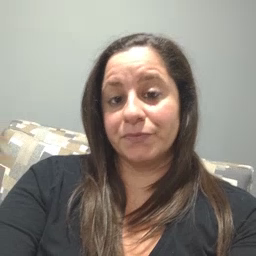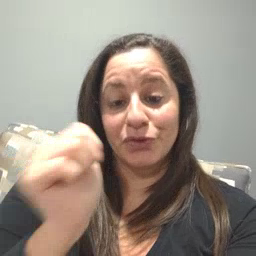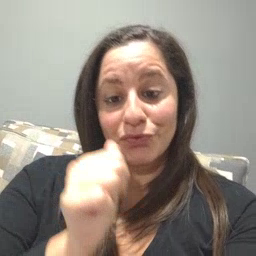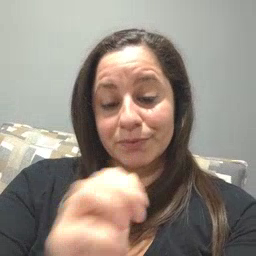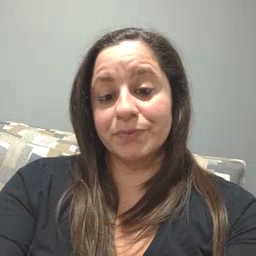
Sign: girl